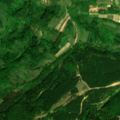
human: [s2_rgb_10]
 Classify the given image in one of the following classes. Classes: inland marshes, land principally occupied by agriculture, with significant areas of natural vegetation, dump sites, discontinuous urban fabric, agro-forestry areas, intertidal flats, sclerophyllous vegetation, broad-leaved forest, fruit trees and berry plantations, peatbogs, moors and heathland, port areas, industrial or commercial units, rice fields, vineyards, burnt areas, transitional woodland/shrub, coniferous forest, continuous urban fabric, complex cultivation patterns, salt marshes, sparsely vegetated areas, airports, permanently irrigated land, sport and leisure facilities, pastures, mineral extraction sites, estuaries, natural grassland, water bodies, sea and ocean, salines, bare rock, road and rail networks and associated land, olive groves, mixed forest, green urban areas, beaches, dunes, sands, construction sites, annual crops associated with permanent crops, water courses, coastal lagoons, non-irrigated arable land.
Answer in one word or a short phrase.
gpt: broad-leaved forest, coniferous forest, transitional woodland/shrub